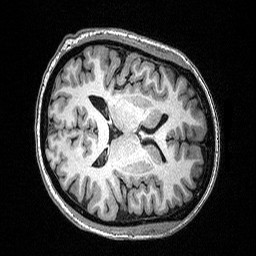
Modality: T1w
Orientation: axial
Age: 41
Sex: female
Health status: healthy
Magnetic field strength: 3 T
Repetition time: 2.53 s
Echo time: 0.00331 s